Question: I am new to JMeter and it maybe a stupid question but I still find it hard to understand the concept here.
I have a simple test.
1. Thread Group with a Single thread with loop count of 2
2. PreProcessor that place two variables on the vars map
3. A loop that execute a request twice based on the PreProcessor parameters
I expected that the preprocessor will initialize the parameter and it will use the same values twice in the request.
It looks like it's executing the PreProcessor once pair call.
When I switch the PreProcessor with similar User Defined Variables it reuses the same value on every call.
Can anyone explain the logic here?

I am using JMeter 2.11
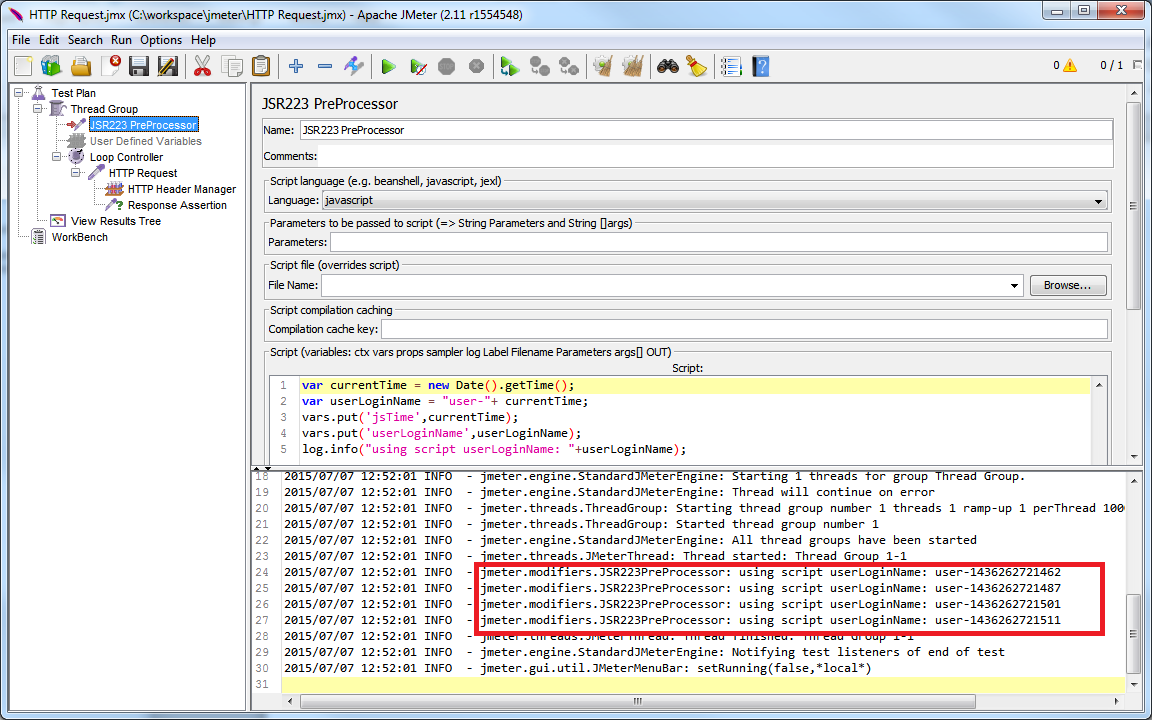
Answer: A PreProcessor is executed each time the HTTP Request is executed so if you have a total of 2 iterations, you should see log twice, you have it 4 times so maybe number of iteration is different than what your write or you have 2 threads.
When you use User Defined Variables, the value is computed once and then reused. Value will be different per thread.